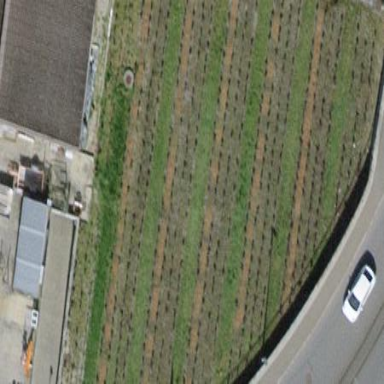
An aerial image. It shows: Vineyard with grape crops.